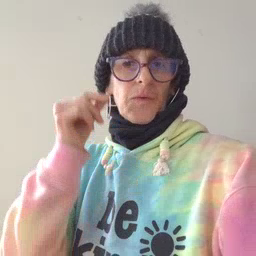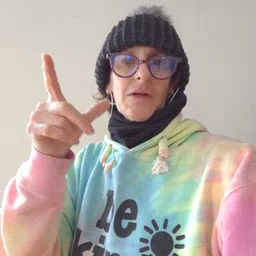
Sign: awake